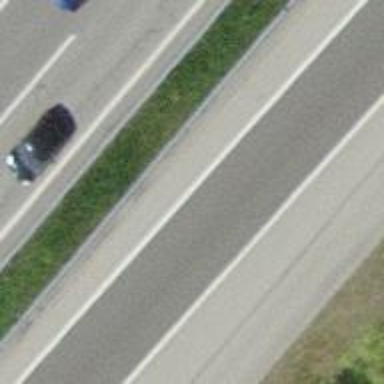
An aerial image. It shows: Asphalt motorway.